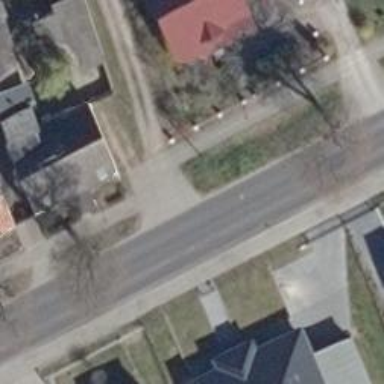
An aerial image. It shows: Secondary road with asphalt surface and sidewalk on the left side.